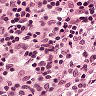
Metastatic tissue present: no